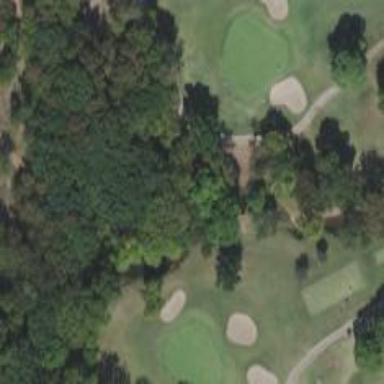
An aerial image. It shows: Path for both roads and golfers.